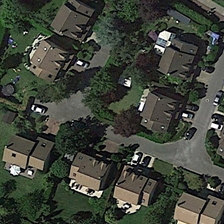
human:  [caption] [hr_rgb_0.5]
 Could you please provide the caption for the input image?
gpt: many white cars are parked in front of the house .

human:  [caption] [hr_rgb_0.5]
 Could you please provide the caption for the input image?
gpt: many houses are surrounded by green plants .

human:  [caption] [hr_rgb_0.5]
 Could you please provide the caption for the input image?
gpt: many white cars are parked in front of the house .

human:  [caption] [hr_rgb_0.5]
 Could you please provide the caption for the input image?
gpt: many houses are surrounded by green plants .

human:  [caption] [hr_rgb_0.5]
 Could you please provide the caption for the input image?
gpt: many houses are surrounded by green plants .